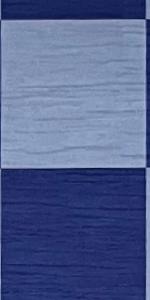
Label: Empty